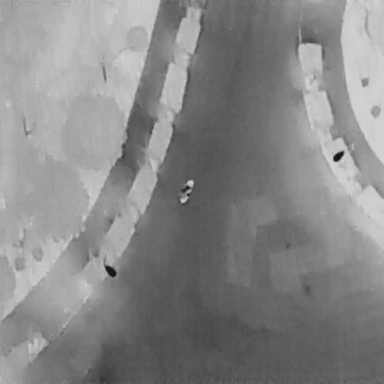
There is a Bicycle in the infrared image.